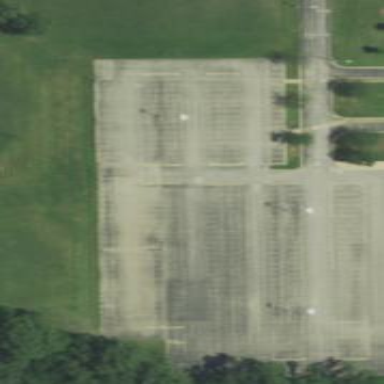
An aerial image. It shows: Parking area with surface.